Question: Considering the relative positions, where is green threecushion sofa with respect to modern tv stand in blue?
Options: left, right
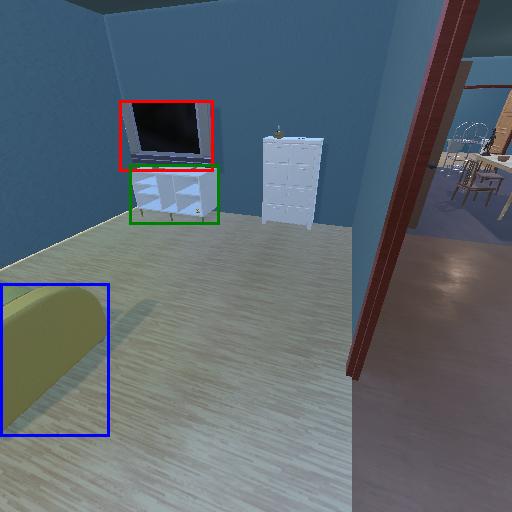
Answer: left